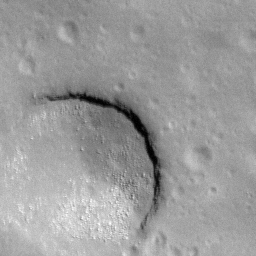
Pit: Mare Moscoviense Pit
Host crater: Mare Moscoviense
Host type: mare
Lunar coordinates: latitude 29.503, longitude 150.465